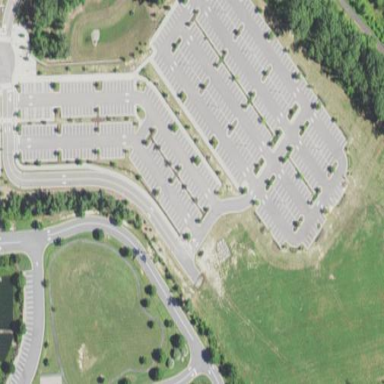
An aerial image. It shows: Parking area with asphalt surface.